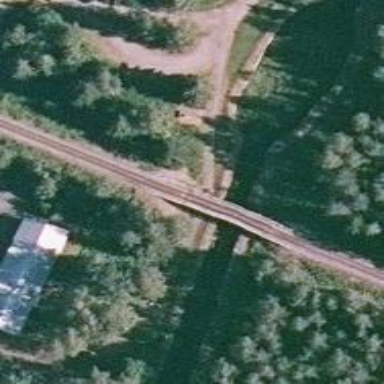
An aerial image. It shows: Continuous rail track.